Interaction volume radius: 5 \u00c5
Interaction volume height: 30 \u00c5
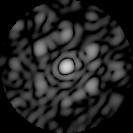
Disorder parameter: 0.6622